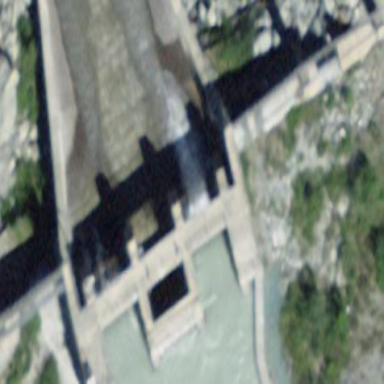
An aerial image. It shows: Dam along waterway.